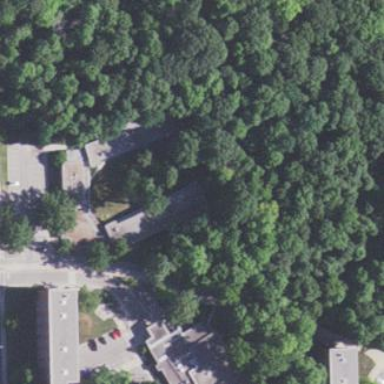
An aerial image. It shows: Dormitory building.